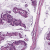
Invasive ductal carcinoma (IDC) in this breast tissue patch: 1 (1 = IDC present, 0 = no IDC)